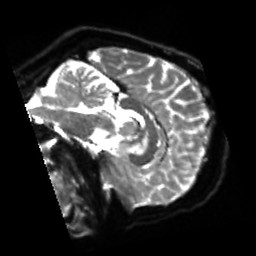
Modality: sbref
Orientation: sagittal
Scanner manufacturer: siemens
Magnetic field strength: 3 T
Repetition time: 4 s
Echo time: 0.0594 s